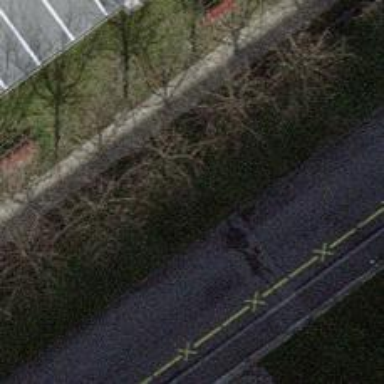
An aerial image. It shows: Driveway tunnel that serves as building passage.